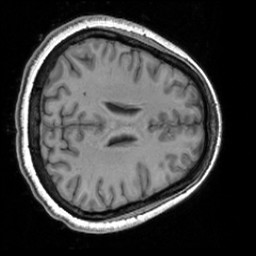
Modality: T1w
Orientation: axial
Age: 18
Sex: female
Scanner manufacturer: siemens
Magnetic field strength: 3 T
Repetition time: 1.63 s
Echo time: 0.00311 s